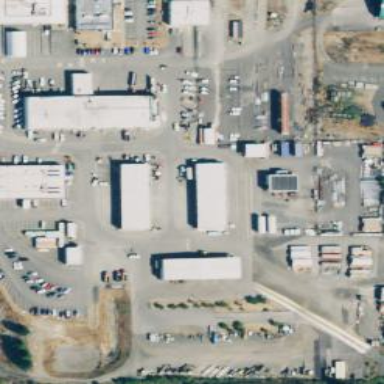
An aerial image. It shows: Industrial area.